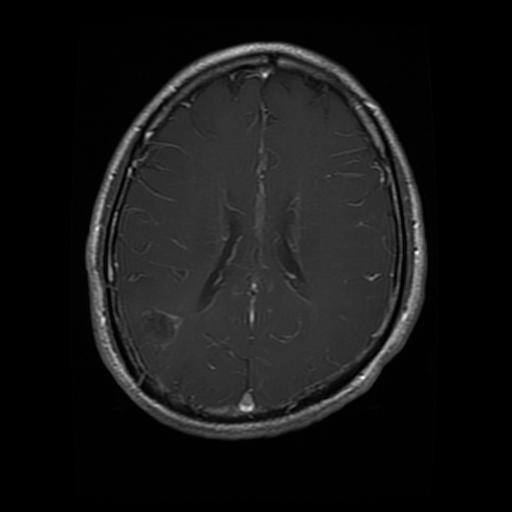
Label: glioma